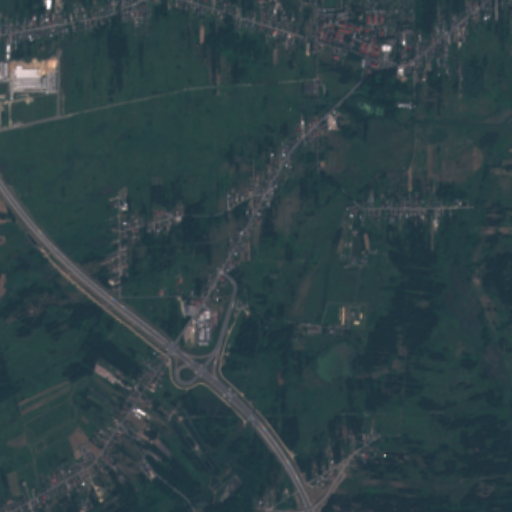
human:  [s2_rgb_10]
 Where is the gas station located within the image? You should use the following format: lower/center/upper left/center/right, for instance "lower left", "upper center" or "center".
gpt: The gas station is located in the center of the image.
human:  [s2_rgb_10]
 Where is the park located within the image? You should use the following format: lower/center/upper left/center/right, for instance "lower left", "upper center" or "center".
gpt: The park is located in the upper right of the image.
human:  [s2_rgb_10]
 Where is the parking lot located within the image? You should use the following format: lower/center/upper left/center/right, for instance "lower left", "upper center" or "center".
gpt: The parking lot is located in the upper right of the image.
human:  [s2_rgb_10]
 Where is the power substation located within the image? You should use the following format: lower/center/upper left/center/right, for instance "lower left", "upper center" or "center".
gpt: The power substation is located in the upper right of the image.
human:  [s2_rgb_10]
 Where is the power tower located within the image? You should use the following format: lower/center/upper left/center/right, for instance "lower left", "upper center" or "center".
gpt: The power tower is located in the lower of the image.
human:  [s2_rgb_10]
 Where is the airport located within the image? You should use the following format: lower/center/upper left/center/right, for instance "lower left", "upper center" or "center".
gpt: There is no airport in the image.